Question: I have the following set-up in a Spring Integration 4.1 project:
- -
What happens when I stop the chain, is that the messages dissapear from the topic and I would like them to remain there until the chain is activated again (much like a JMS queue). How could I achieve this behaviour?
I have tried this approach but I get an error from the "back up channel" stating that it does not have any subscribers to process the message:

1 - The publish-subscriber channel
2 - The chain being stopped/started
3 - The control bus gateway
4 - I have added a bridge and a regular channel to act as a Queue
This is the error I get with this solution:
'''
Caused by: org.springframework.integration.MessageDispatchingException: Dispatcher has no subscribers
at org.springframework.integration.dispatcher.UnicastingDispatcher.doDispatch(UnicastingDispatcher.java:107)
at org.springframework.integration.dispatcher.UnicastingDispatcher.dispatch(UnicastingDispatcher.java:97)
at org.springframework.integration.channel.AbstractSubscribableChannel.doSend(AbstractSubscribableChannel.java:77)
... 30 more
'''
So, the question is: How should I configure my channels so messages remain there until a subscriber is added again? Is it possible?
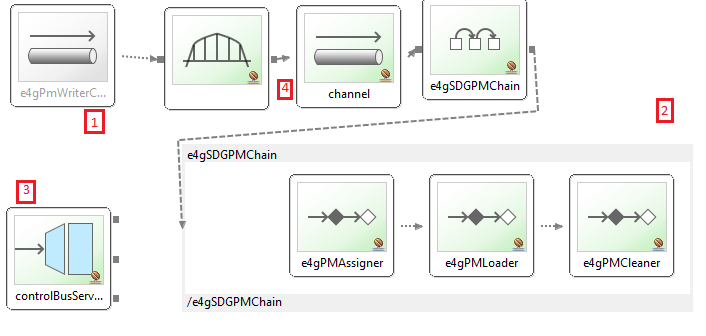
Answer: Correct; just make the channel a 'QueueChannel' (add a '<queue/>' child element) and add a poller to the chain.